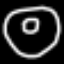
Label: donut